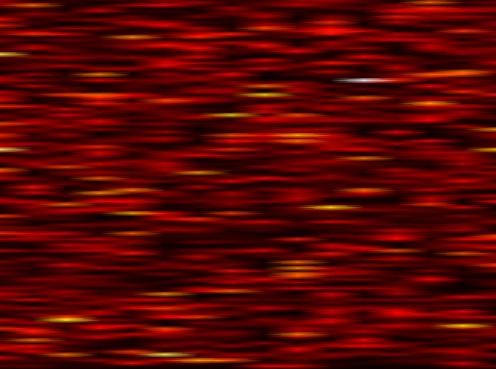
Label: FBMC